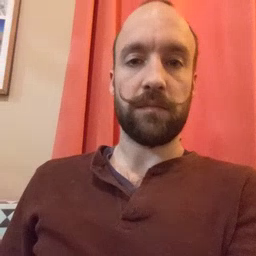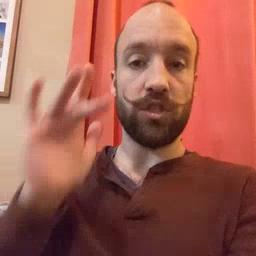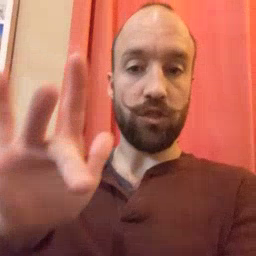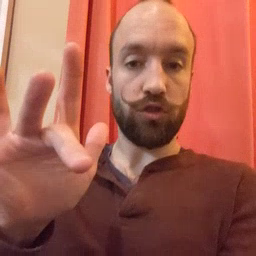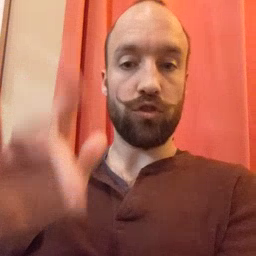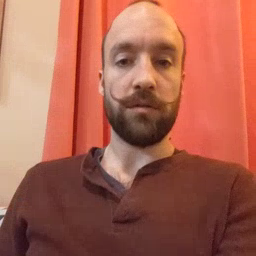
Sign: touch